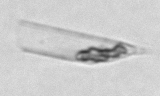
Label: Rhizosolenia